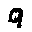
Label: 9